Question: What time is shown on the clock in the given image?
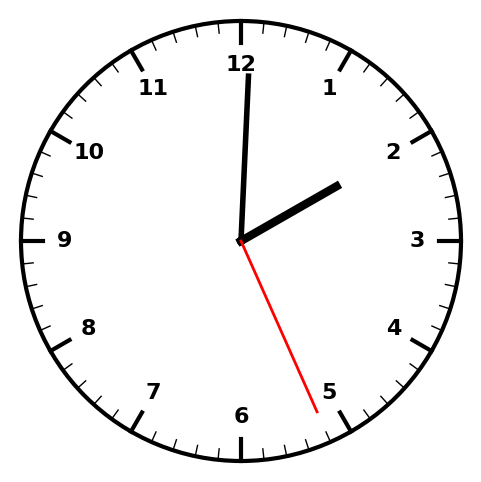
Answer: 02:00:26